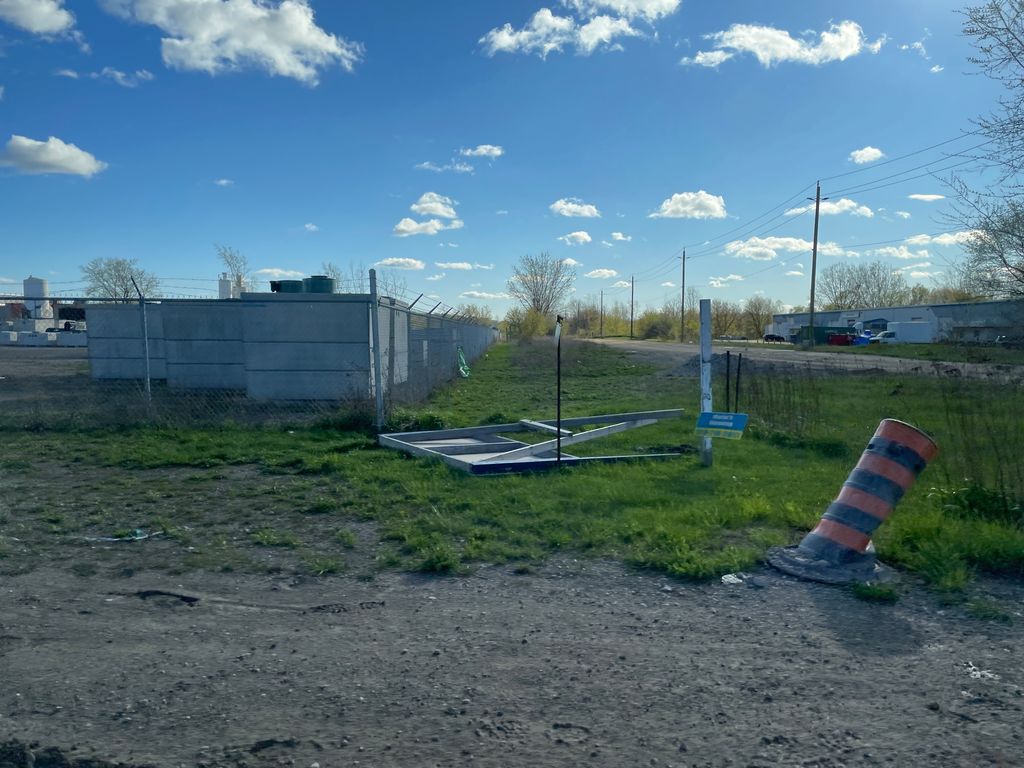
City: kitchener-waterloo